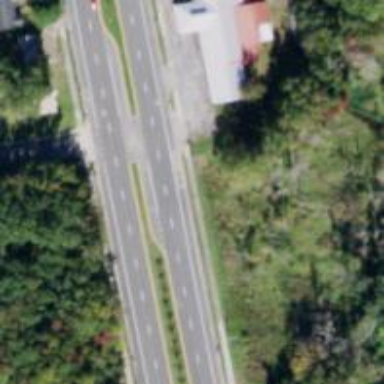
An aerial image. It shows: Primary highway with dual carriageway surfaced with asphalt.